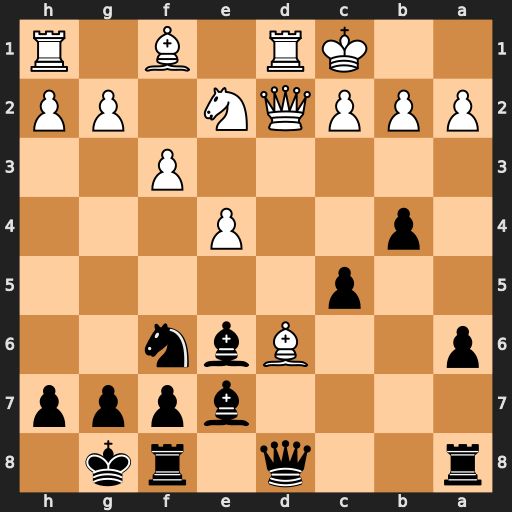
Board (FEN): r2q1rk1/4bppp/p2Bbn2/2p5/1p2P3/5P2/PPPQN1PP/2KR1B1R
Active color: b
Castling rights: -
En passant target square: -
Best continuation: Bxd6 Qxd6 Qa5